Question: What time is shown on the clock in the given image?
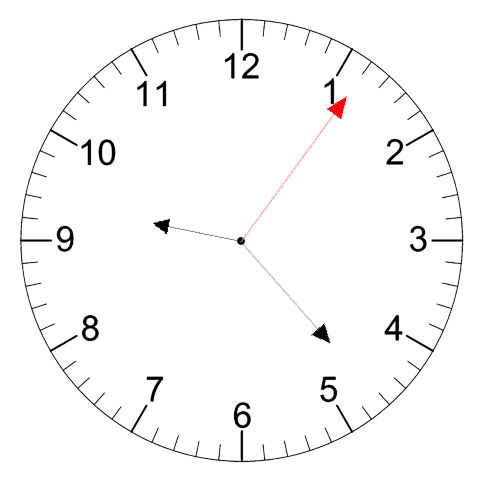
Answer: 09:23:06